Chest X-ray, PA view. Patient: 66 years old, sex F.
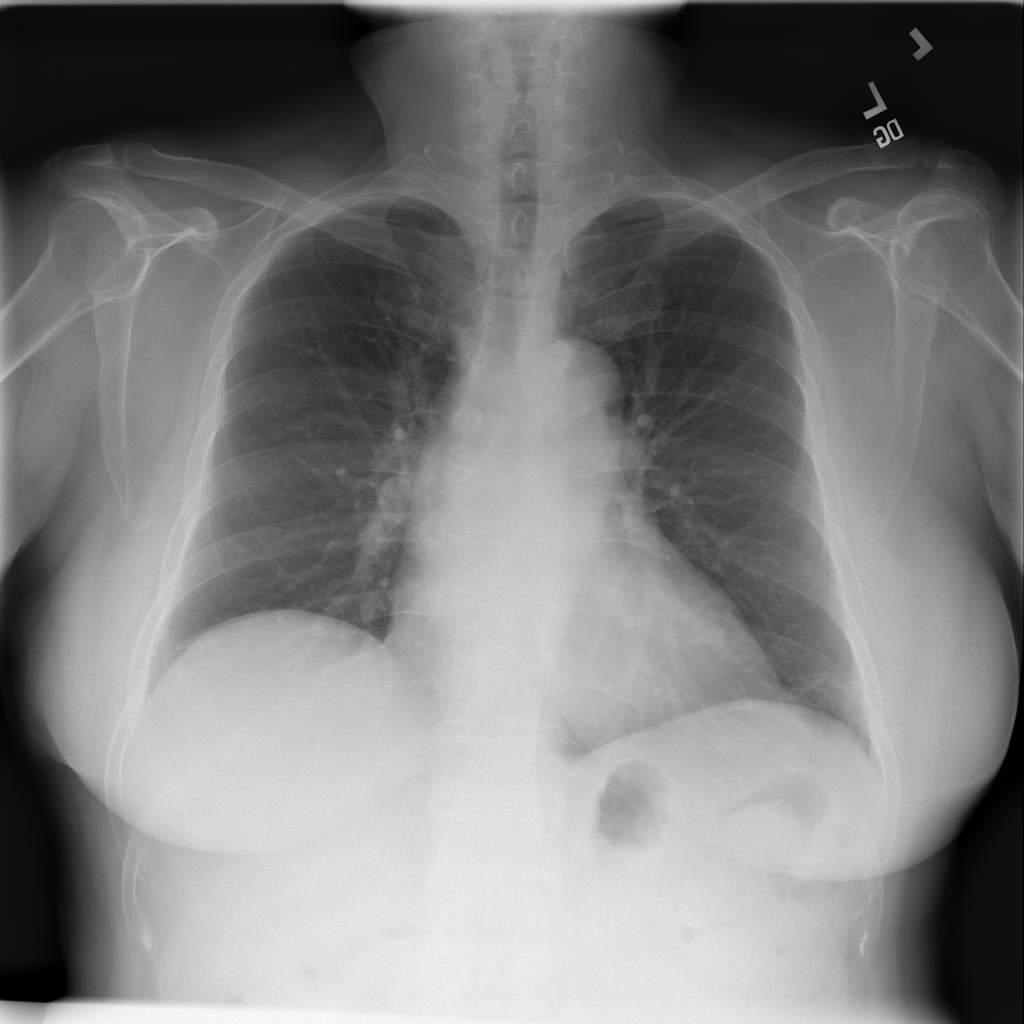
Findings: Infiltration